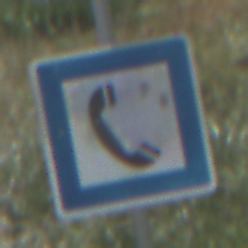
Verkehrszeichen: Fernsprecher
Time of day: Midday
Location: Outdoor (Nature)
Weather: PartlyCloudy
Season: NotSpecified
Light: Natural